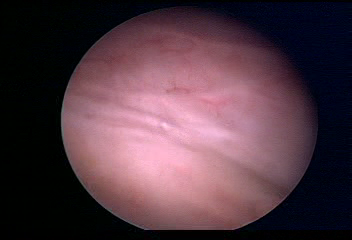
Modality: WLC
Class: Normal mucosa
Bladder cancer association: No